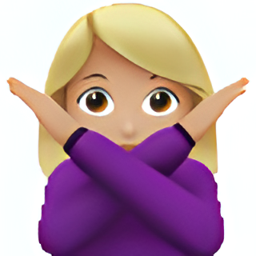
Name: woman gesturing not ok type 3
Emoji: 🙅🏼‍♀️
Group: People & Body
Sub-group: person-gesture